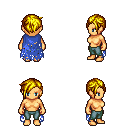
a pixel art fantasy rpg character, female body template, human, tanned skin, blue tattered cape, teal pants, blonde pixie cut hairstyle, four views (front, back, left, right), 2x2 character sprite sheet, small pixel art, hard edges, no anti-aliasing